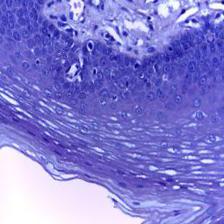
Diagnosis: Normal